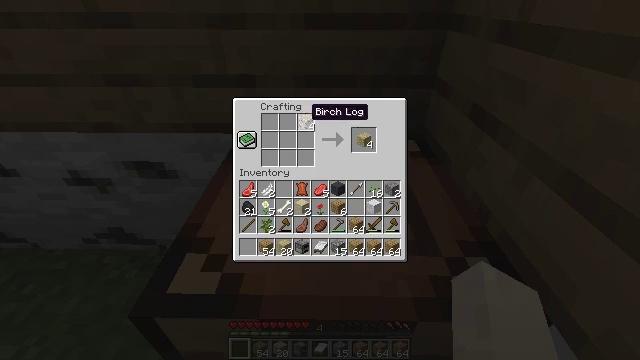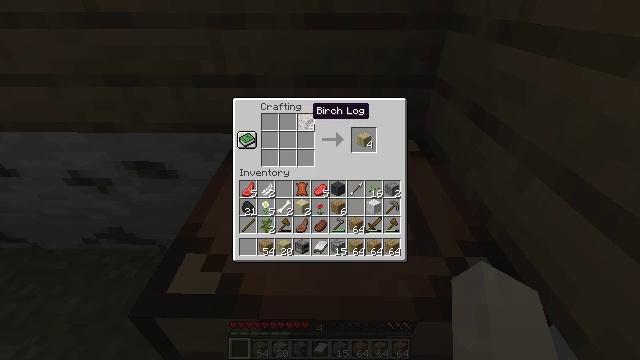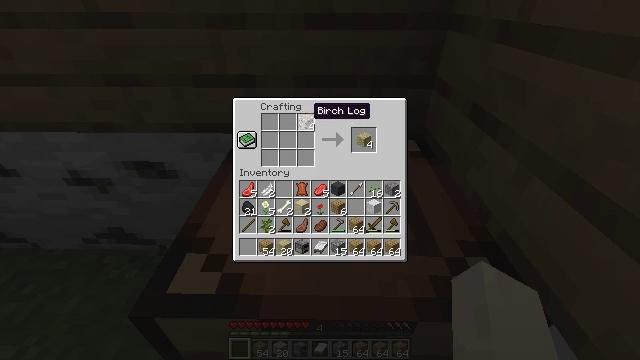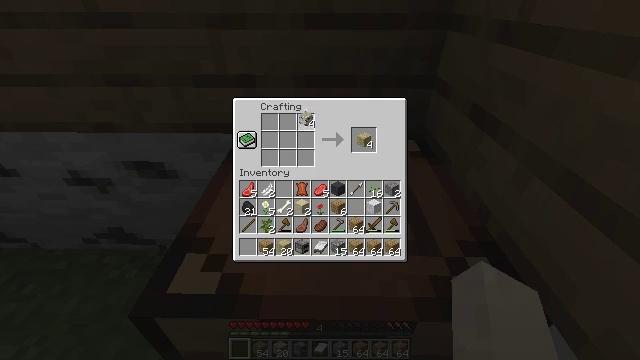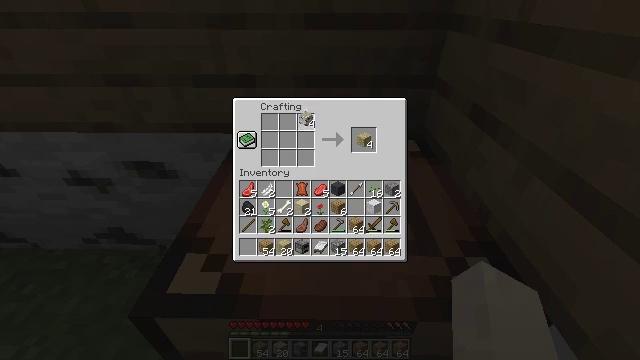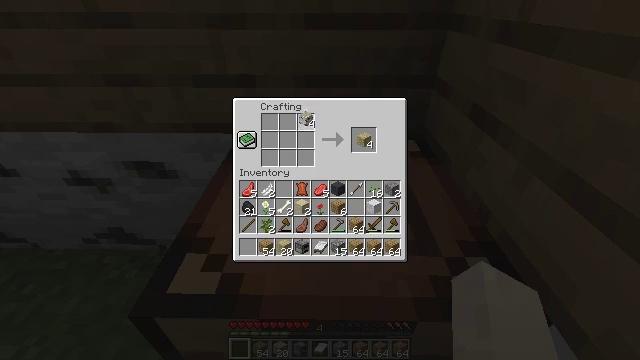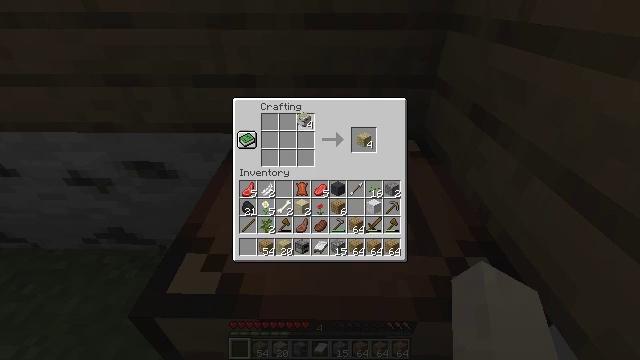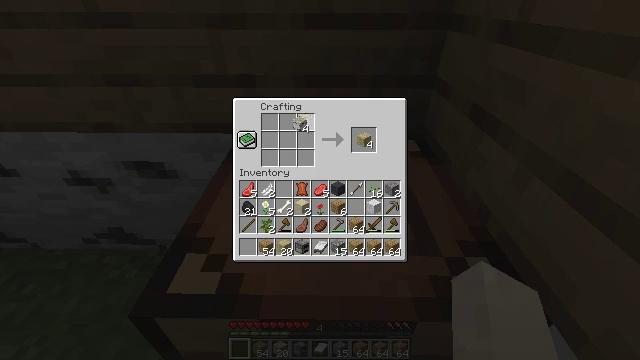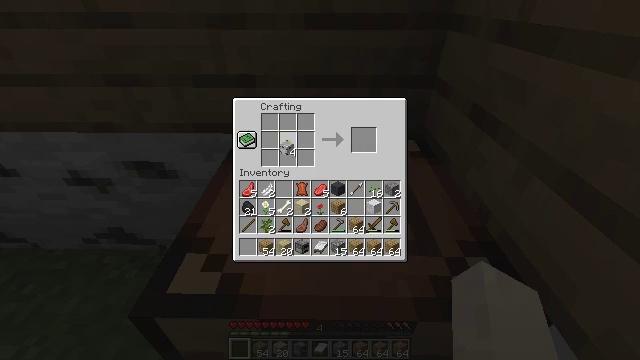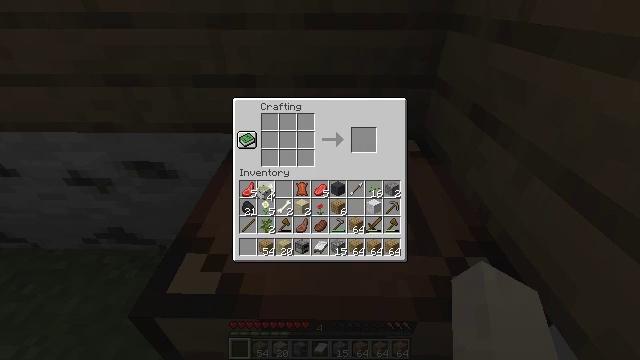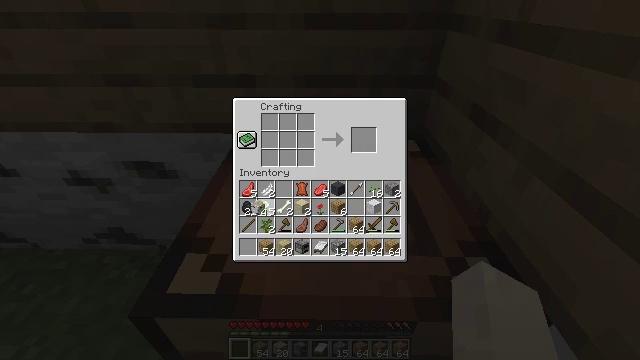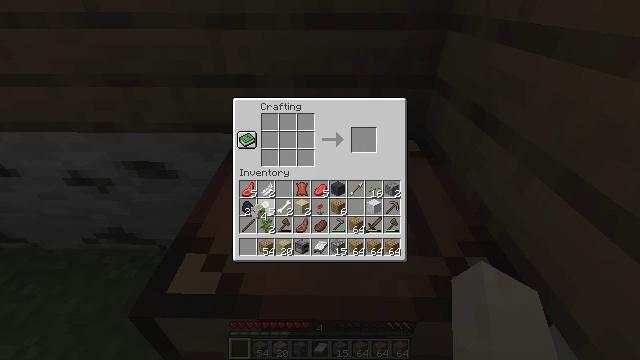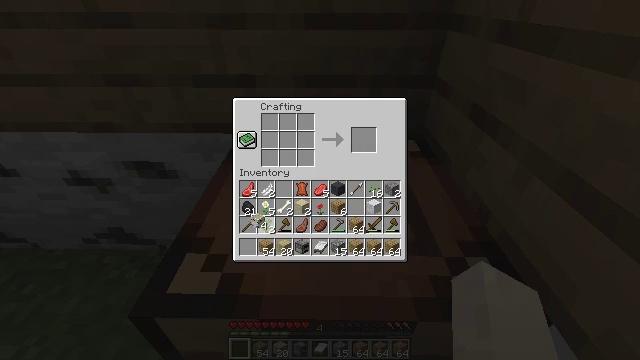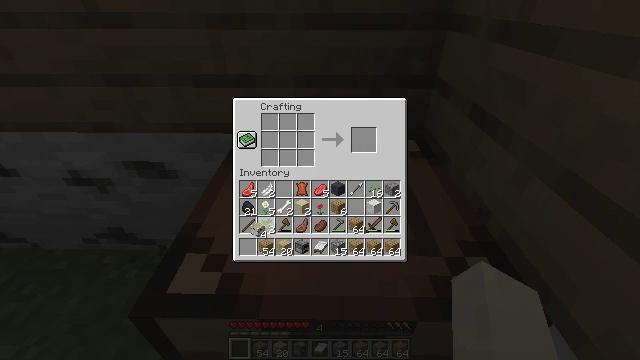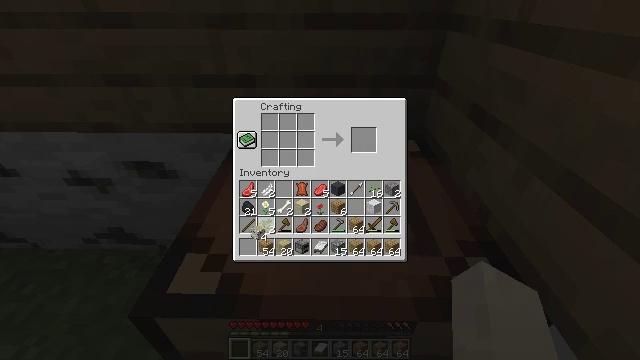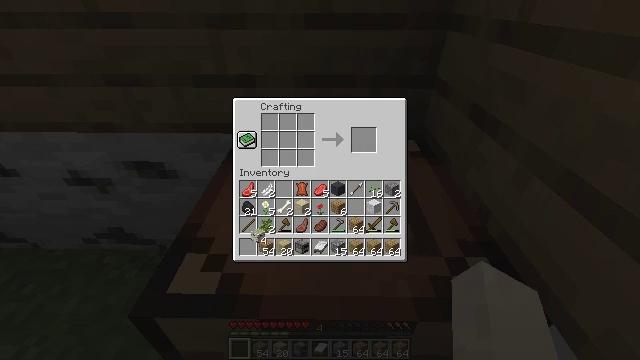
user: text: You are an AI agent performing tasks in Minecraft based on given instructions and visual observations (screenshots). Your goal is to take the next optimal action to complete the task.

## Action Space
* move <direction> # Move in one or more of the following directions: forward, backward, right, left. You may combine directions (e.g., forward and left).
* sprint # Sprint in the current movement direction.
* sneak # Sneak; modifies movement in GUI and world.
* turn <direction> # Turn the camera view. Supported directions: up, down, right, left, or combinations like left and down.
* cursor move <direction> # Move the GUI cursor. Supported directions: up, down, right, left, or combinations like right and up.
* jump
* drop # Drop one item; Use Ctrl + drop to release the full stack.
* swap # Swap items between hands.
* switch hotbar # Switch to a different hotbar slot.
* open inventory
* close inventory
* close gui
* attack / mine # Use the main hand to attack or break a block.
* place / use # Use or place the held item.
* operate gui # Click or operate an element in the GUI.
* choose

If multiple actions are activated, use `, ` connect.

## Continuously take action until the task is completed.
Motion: motion action
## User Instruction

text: Collect birch planks to craft a birch door.
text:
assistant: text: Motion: no_op
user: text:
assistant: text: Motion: no_op
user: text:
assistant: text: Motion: operate gui
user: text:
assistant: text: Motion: operate gui
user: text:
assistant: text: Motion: operate gui
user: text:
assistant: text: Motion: no_op
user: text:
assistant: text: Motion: no_op
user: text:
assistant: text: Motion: cursor move left and down
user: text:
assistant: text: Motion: cursor move left and down
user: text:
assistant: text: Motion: cursor move down
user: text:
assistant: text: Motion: no_op
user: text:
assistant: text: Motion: cursor move down
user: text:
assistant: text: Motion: cursor move down
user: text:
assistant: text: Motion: no_op
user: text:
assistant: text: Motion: no_op
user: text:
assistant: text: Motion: no_op
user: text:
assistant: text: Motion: no_op
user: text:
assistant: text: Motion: no_op
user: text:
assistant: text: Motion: no_op
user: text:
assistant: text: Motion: no_op
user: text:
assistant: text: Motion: no_op
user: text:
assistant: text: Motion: no_op
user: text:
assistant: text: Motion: no_op
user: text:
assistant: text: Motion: no_op
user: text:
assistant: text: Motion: operate gui
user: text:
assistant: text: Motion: operate gui
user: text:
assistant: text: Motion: operate gui
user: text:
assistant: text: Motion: no_op
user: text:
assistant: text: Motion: cursor move right
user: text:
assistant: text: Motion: no_op